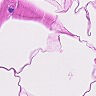
Metastatic tissue present: no